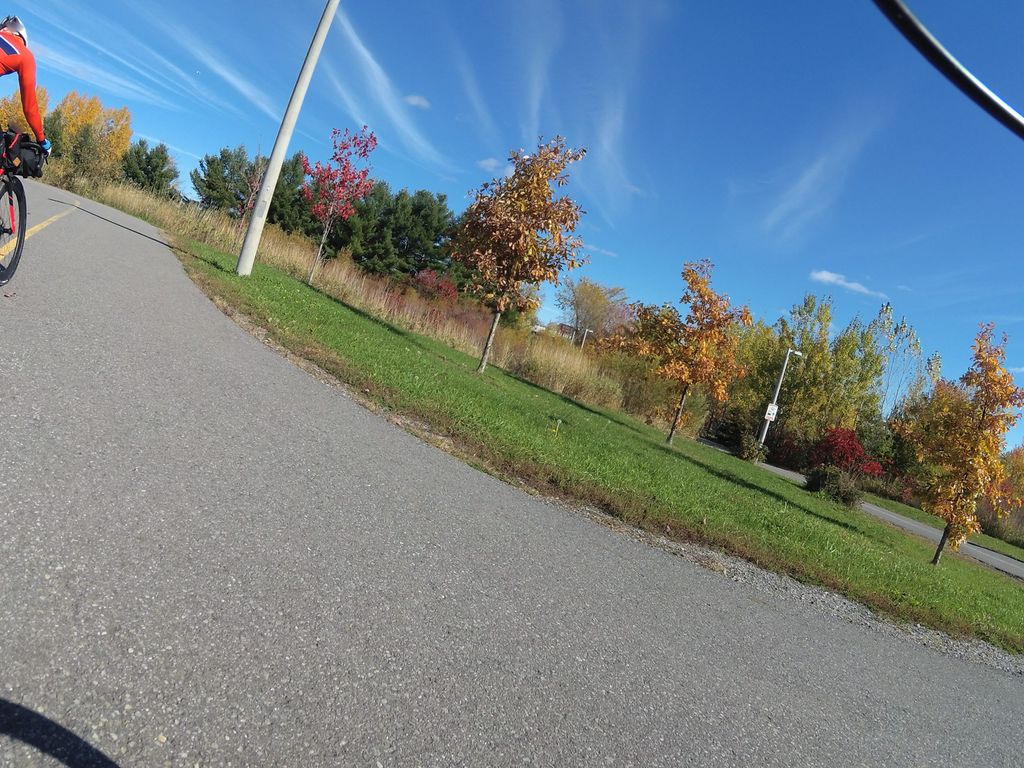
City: ottawa-gatineau